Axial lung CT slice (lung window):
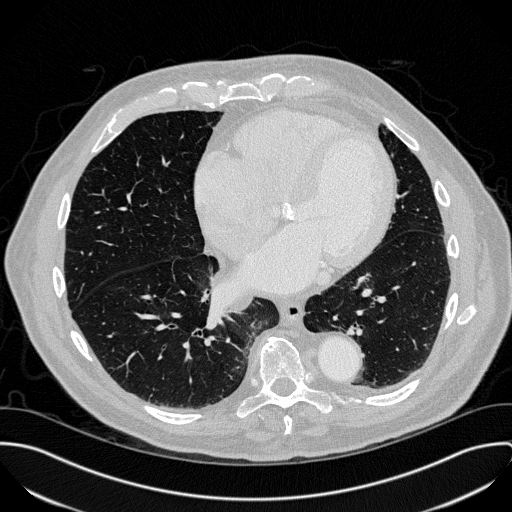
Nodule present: no